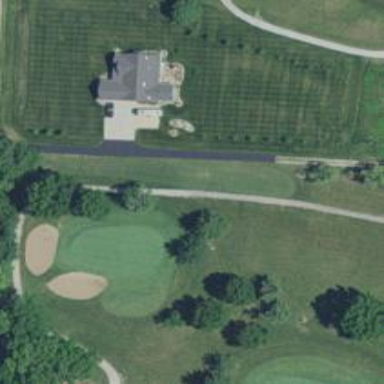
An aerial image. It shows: Golf tee.